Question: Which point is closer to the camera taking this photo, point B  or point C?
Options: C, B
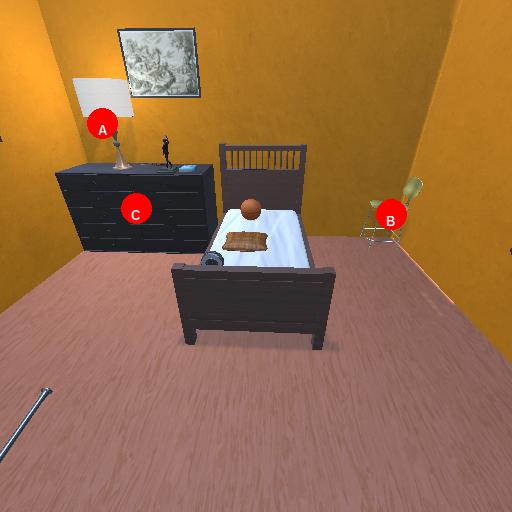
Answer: C